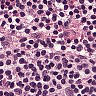
Metastatic tissue present: no